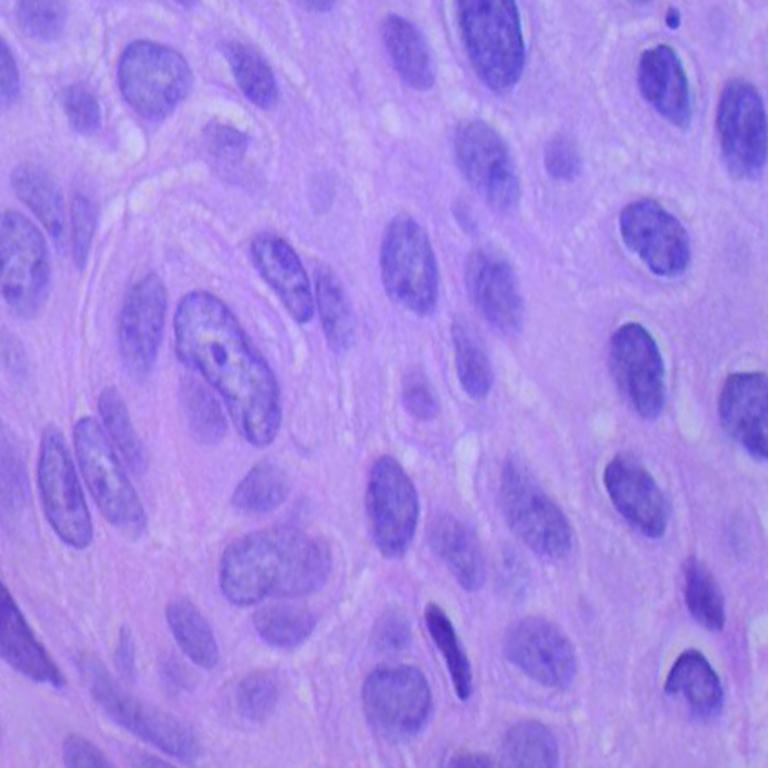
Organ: lung
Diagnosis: squamous carcinomas